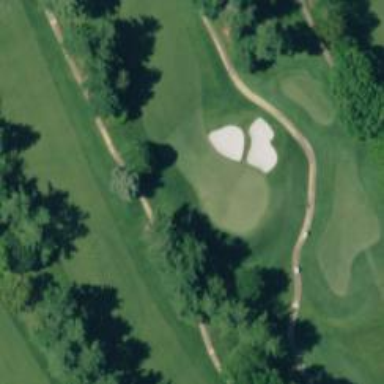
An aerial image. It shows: View of golf hole.